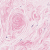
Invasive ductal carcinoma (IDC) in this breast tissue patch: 0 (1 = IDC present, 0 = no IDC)